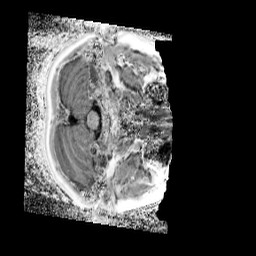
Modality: UNIT1_denoised
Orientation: axial
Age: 11
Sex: male
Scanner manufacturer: siemens
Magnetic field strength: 3 T
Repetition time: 4 s
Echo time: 0.00299 s